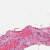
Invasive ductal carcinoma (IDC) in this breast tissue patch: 0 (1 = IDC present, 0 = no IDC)